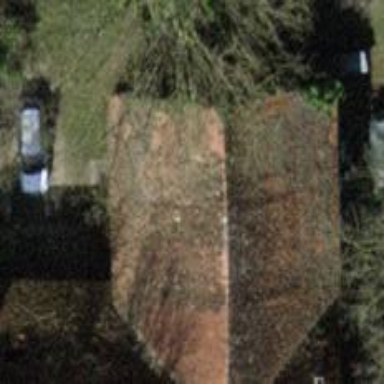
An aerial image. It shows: House in ruins.